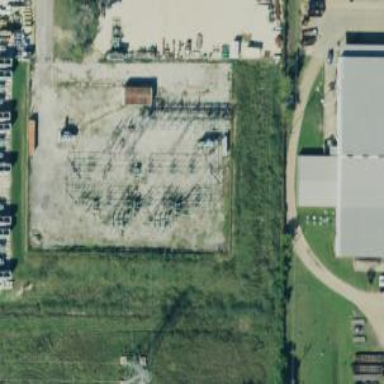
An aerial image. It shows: Switch for power supply.